Волоконная брэгговская решётка — это оптическое устройство, в котором периодически меняется показатель преломления среды. Пусть показатель преломления материала сердцевины волоконной решётки равен $n_1 = 1.51$, а показатель преломления изменённых частей $n_2 = 1.55$. Слои с показателями преломления $n_2$ и $n_1$ имеют толщины $d_2$ и $d_1$ соответственно и располагаются поочерёдно, общее число слоёв равно $N$. Продольный разрез решётки показан на рисунке (a). В процессе проектирования устройств обычно учитывают только однократное отражение от каждой границы раздела слоев и игнорируют поглощение в среде.
Пусть длина волны используемого света в вакууме составляет $\lambda = 1.06~\text{мкм}$. Какими должны быть минимальные толщины слоёв $d_1$ и $d_2$, чтобы отражённый свет конструктивно интерферировал? Каким должно быть при этом наименьшее число $N$ слоёв, чтобы коэффициент отражения достигал $8\%$? $\textit{Подсказка}$: Как показано на рисунке (b), когда свет падает перпендикулярно из среды с показателем преломления $n_1$ в среду с $n_2$, для отражённого и прошедшего лучей справедливы формулы:$$\frac{\text{амплитуда отраженного луча}}{\text{амплитуда падающего луча}}=\frac{n_1 - n_2}{n_1 + n_2}$$$$\frac{\text{амплитуда прошедшего луча}}{\text{амплитуда падающего луча}} = \frac{2n_1}{n_1+n_2}$$$$\text{коэффициент отражения} = \bigg( \frac{\text{амплитуда отраженного луча}}{\text{амплитуда падающего луча}} \bigg)^2$$
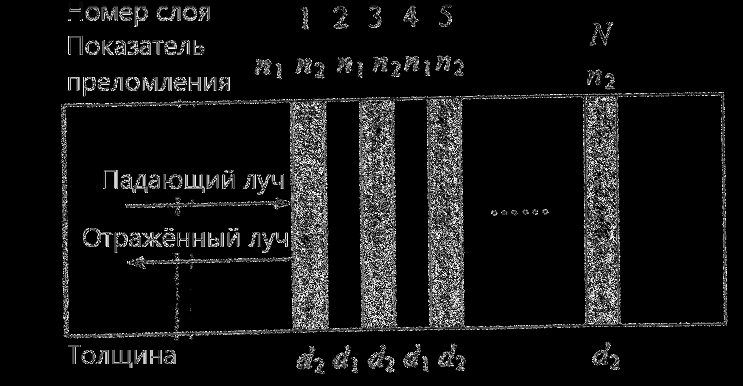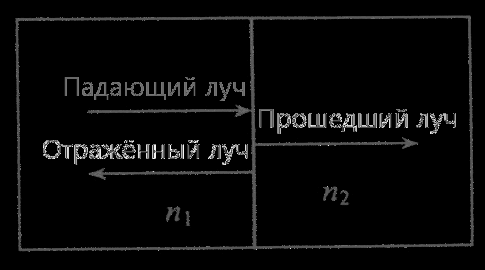
Ответ: $d_1 \approx 175~\text{нм}$, $d_2 \approx 171~\text{нм}$, $N \approx 20.64$
Темы:
T, Оптика, Волновая оптика, 2014, Китайские, Формулы Френеля